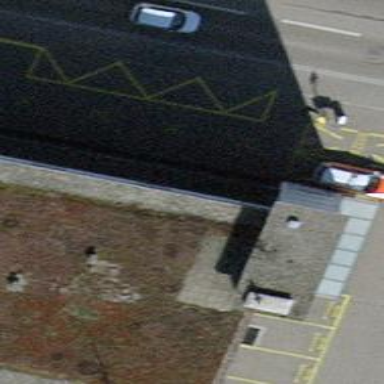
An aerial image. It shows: Ambulance station for emergencies.